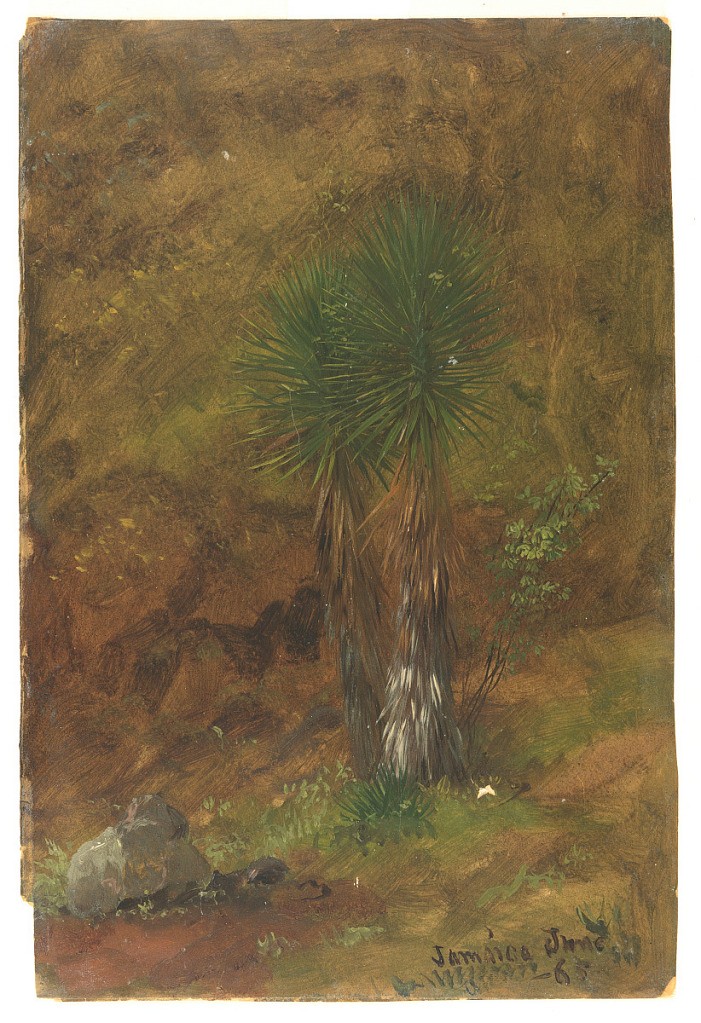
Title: Palm Trees, Jamaica
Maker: Frederic Edwin Church, American, 1826–1900
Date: July 1865
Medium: Brush and oil, graphite on paperboard
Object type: Drawing
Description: Botanical sketch of two short palm trees in Jamaica. A rock is visible in the foreground at left. Surrounding scenery loosely rendered in hues of green and brown.